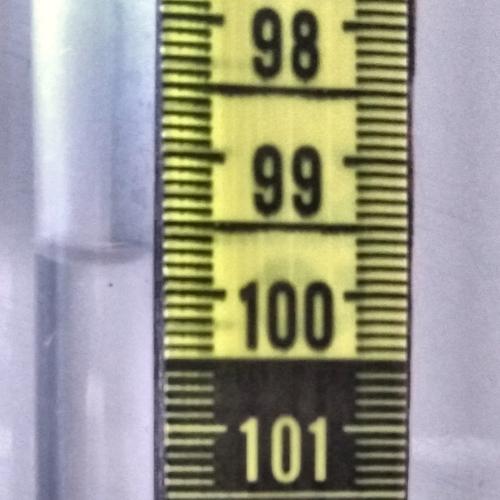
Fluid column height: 99.7 cm